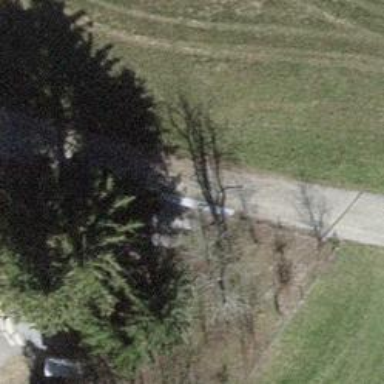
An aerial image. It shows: Unpaved footway.